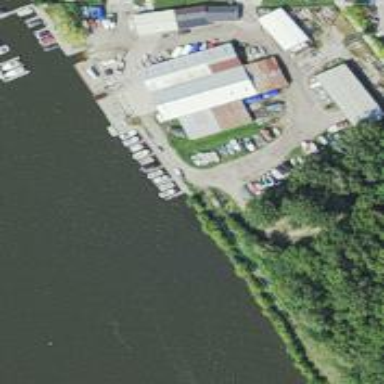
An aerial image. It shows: Marina on leisure land.